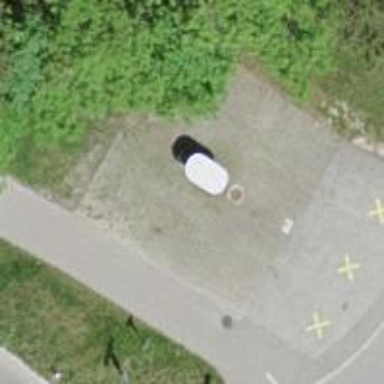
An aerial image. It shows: Sanitary dump station.